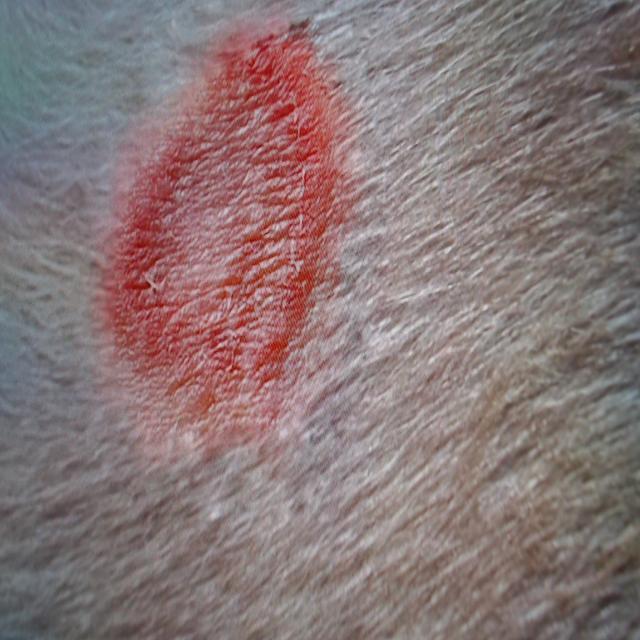
Canine ringworm (Dermatophytosis) — fungal infection caused by Microsporum or Trichophyton. Presents with circular alopecia, scaling, crusting, and broken hairs.